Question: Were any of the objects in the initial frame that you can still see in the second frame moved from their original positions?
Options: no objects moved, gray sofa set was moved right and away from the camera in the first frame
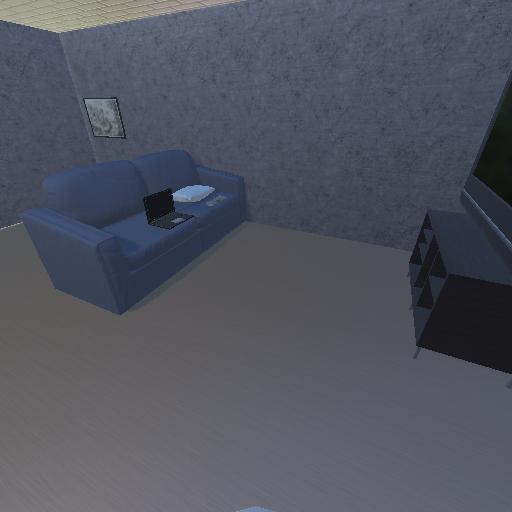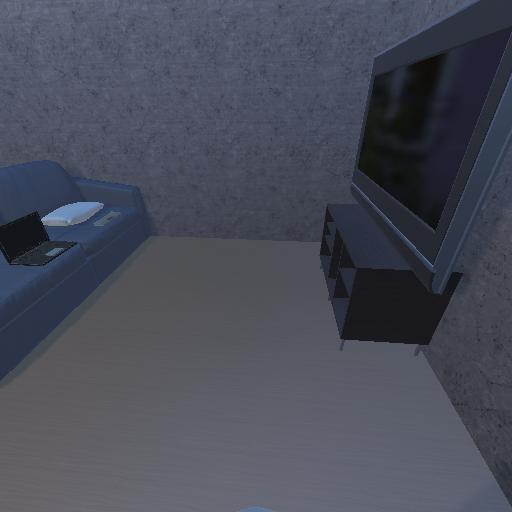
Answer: no objects moved